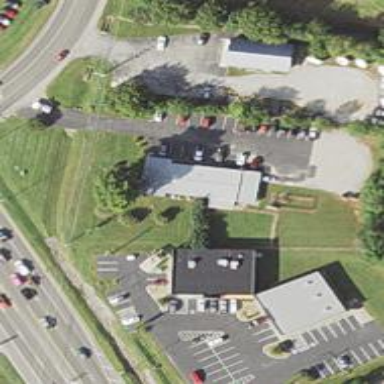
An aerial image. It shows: Veterinary facility.